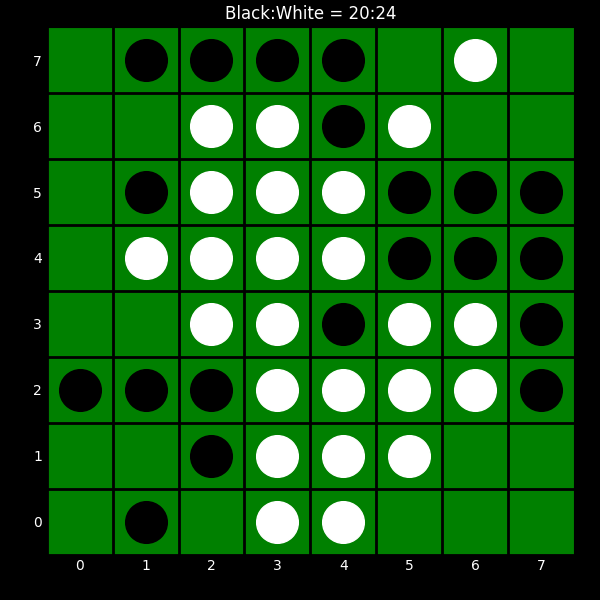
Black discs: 20
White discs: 24